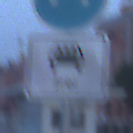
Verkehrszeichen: MehrfachbesetzePersonenkraftwagenFrei
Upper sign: Busssonderstreifen
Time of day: Dawn
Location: Outdoor (Urban)
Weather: PartlyCloudy
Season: NotSpecified
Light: Natural